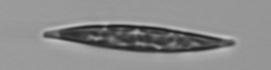
Label: Pleurosigma